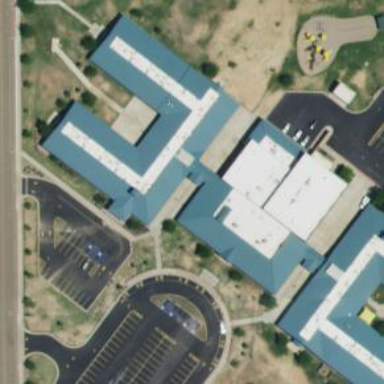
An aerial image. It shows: School building with school amenities.